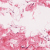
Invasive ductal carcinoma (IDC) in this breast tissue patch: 0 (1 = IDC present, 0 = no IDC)